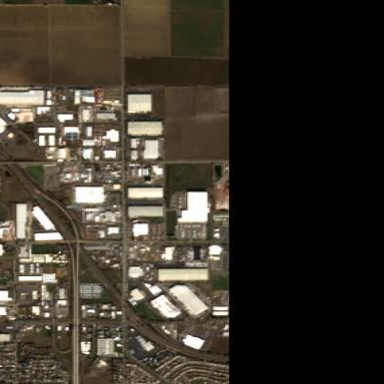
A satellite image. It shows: Industrial area.